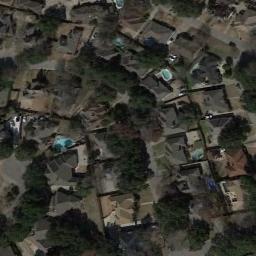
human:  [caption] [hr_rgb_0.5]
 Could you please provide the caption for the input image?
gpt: The dense residential is next to the road and some trees .

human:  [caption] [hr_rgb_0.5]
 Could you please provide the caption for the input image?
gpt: There are many roads and neatly arranged houses and trees and large lawns in densely populated areas .

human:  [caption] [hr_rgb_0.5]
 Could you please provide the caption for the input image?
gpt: A dense residential area has a lot of greenery and lots of houses neatly arranged while some of houses have pools .

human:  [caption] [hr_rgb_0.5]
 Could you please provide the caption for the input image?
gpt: The residential area is ringed by several roads .

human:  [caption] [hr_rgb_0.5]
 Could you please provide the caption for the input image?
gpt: There are many black buildings with trees around on dense residential area .